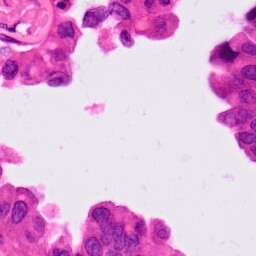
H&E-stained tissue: Lung